Field crop: maize
Growth stage: 2
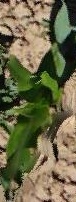
Species: maize